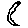
Label: moon